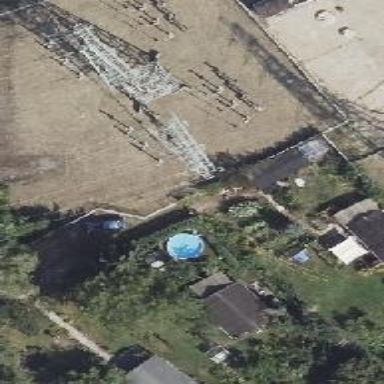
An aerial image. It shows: Three cables of power line.